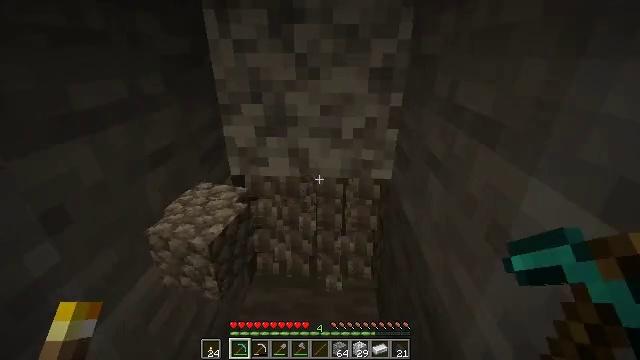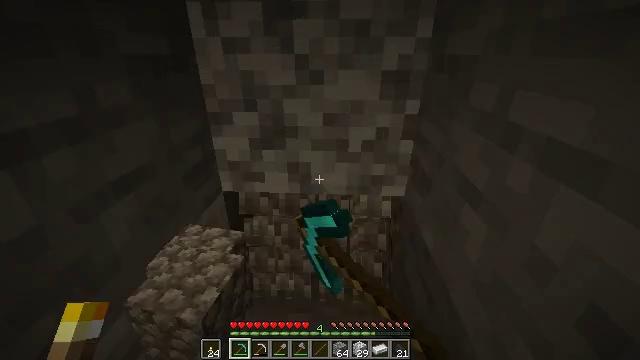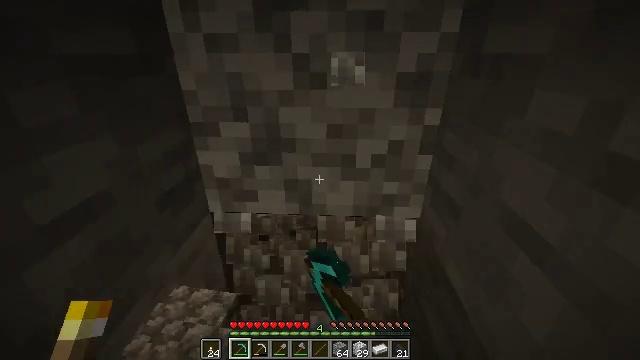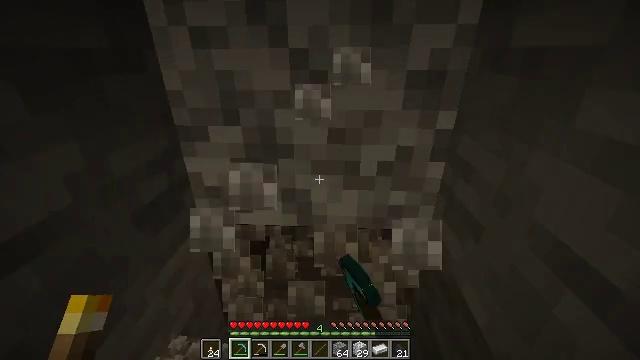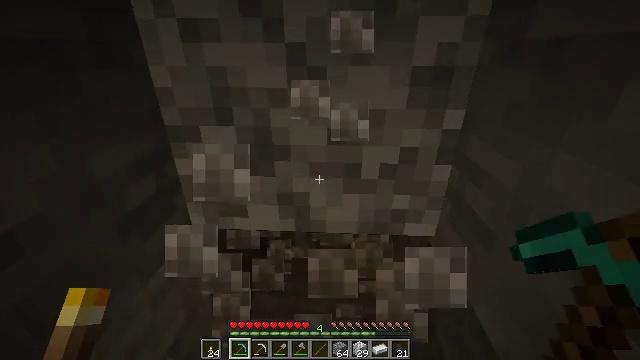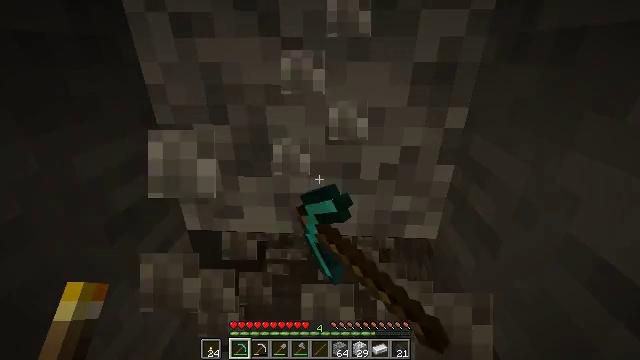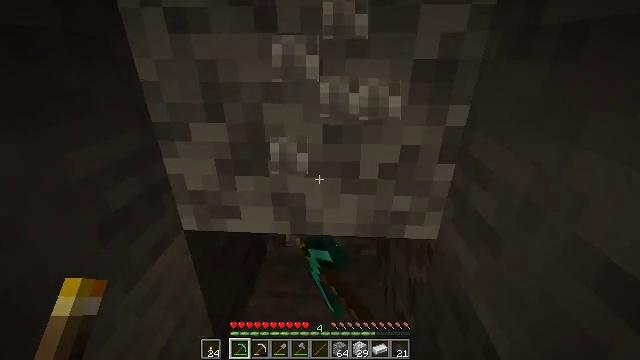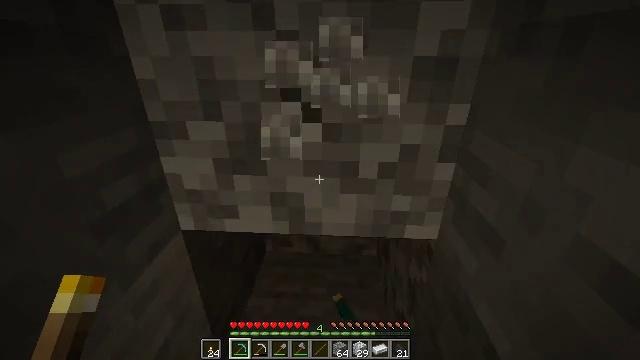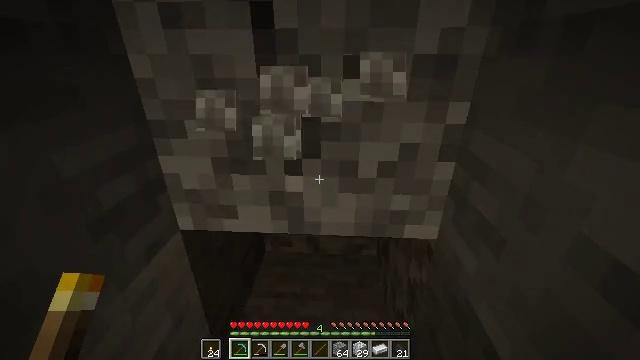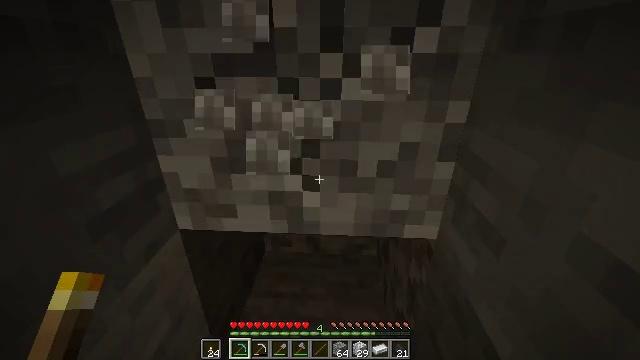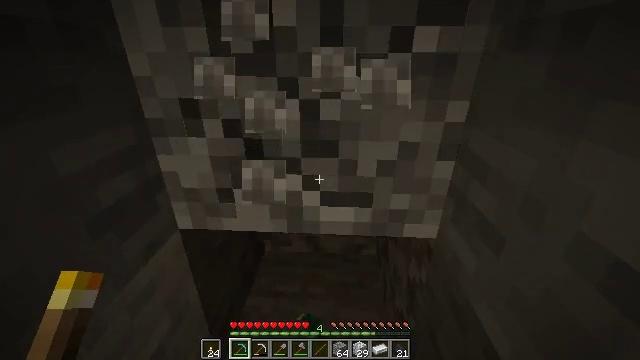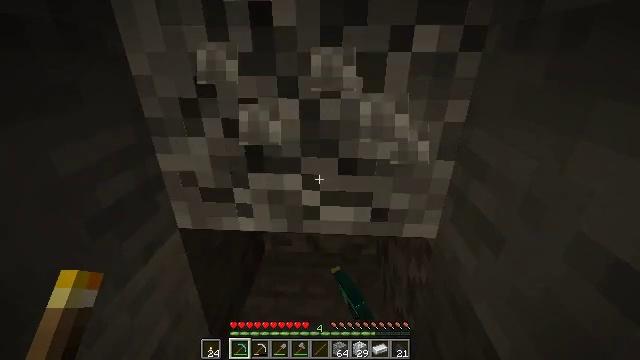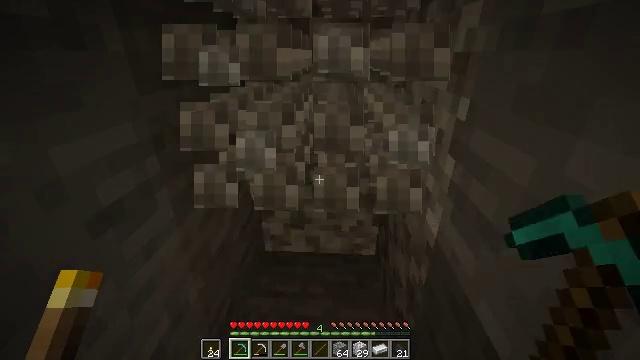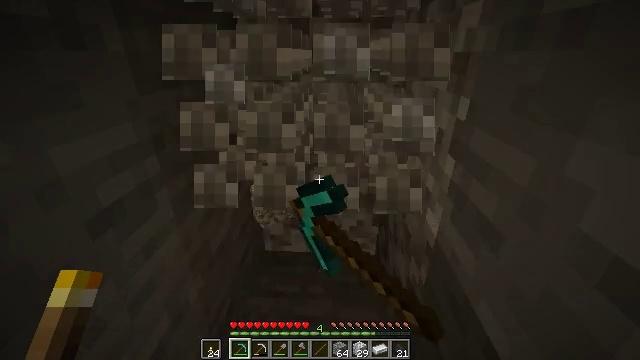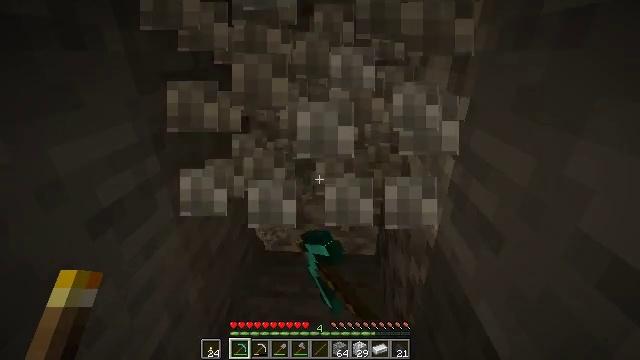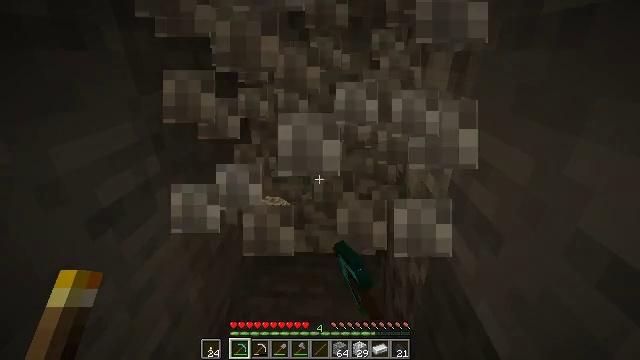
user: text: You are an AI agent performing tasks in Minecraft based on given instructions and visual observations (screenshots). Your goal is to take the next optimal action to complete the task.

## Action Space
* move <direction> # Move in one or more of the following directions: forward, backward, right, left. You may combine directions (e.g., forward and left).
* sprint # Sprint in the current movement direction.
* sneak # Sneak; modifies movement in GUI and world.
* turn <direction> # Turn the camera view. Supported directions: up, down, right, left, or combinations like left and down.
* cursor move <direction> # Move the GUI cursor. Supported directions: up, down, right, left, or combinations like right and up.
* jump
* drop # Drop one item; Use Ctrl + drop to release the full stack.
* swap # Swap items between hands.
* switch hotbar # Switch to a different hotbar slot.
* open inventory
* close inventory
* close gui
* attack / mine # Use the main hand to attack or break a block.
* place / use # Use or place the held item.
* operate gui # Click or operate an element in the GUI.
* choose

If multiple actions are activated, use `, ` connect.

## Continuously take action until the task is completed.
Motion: motion action
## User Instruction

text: Mine stone underground.
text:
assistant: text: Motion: move forward, attack / mine
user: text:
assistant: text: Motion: attack / mine
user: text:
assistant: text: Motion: attack / mine
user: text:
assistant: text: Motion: attack / mine
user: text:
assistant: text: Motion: attack / mine
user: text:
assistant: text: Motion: attack / mine
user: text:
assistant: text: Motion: attack / mine
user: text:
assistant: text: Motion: attack / mine
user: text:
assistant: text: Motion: attack / mine
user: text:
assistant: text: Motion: attack / mine
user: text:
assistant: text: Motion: attack / mine
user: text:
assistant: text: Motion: attack / mine
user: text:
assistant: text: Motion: attack / mine
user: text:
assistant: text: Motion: attack / mine
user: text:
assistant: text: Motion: attack / mine
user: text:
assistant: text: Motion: attack / mine
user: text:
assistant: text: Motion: attack / mine
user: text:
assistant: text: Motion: attack / mine
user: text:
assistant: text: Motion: attack / mine
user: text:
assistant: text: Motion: attack / mine
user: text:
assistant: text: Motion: attack / mine
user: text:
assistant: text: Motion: turn right and up, attack / mine
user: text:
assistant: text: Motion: attack / mine
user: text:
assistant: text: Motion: move forward, attack / mine
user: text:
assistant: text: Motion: move forward, attack / mine
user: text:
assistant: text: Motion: move forward, attack / mine
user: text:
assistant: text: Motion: move forward, attack / mine
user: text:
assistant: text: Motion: attack / mine
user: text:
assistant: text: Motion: attack / mine
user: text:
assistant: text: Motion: attack / mine